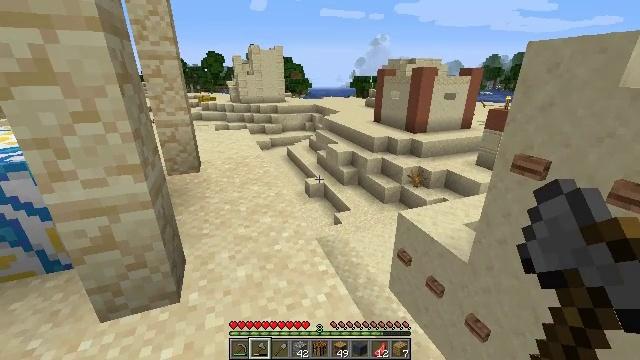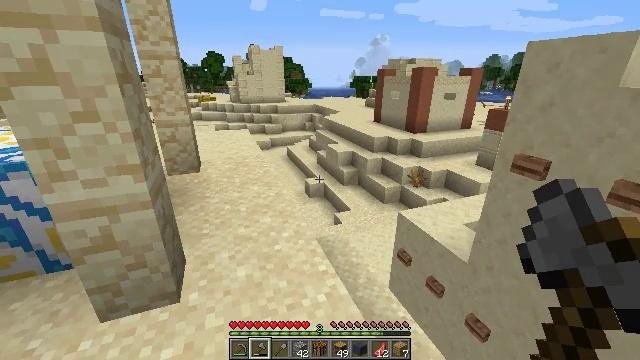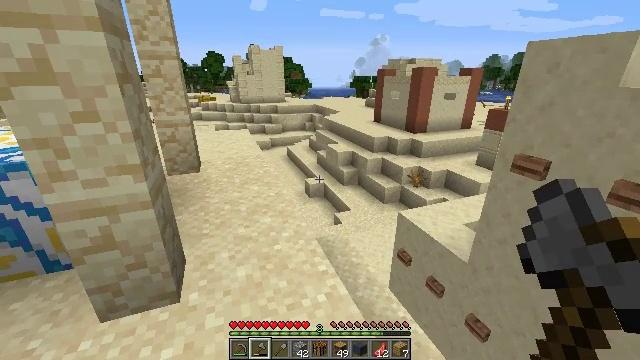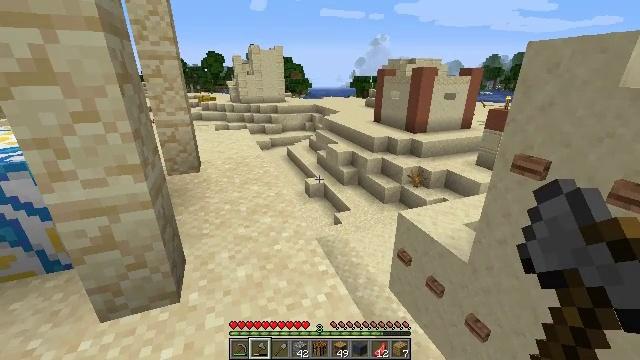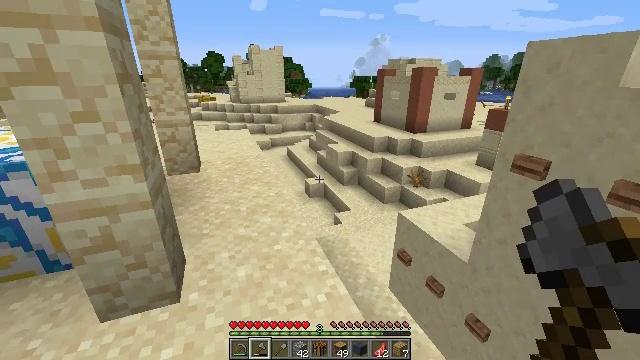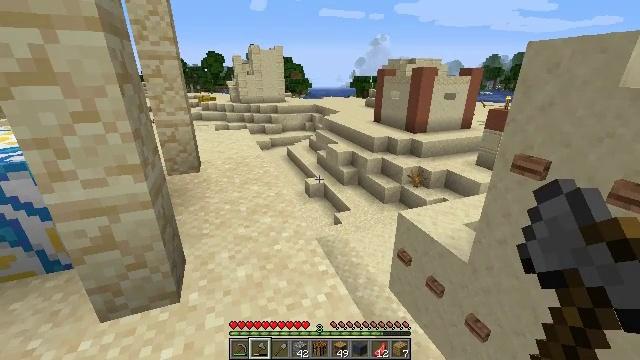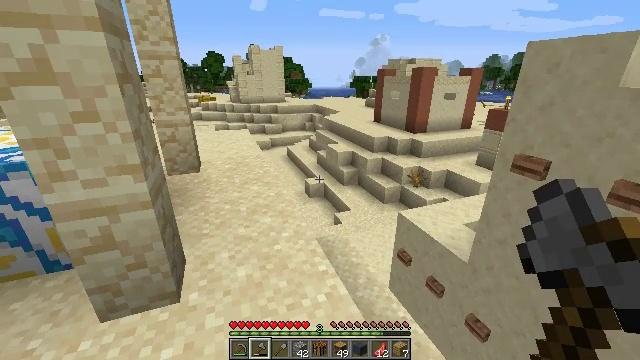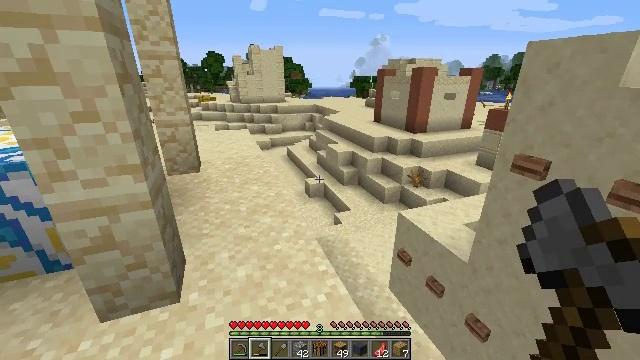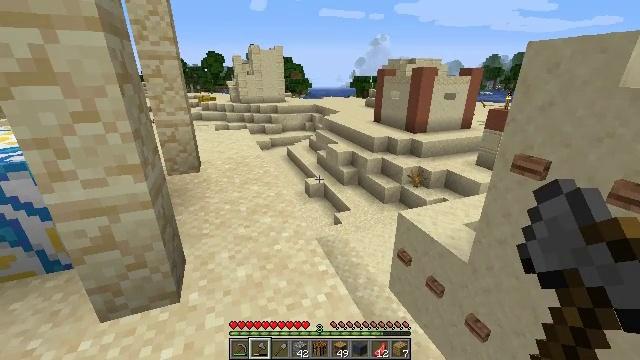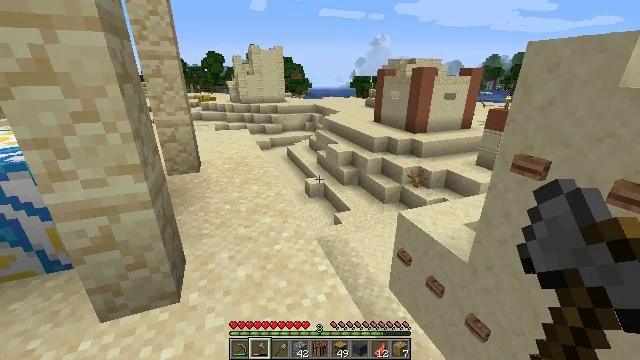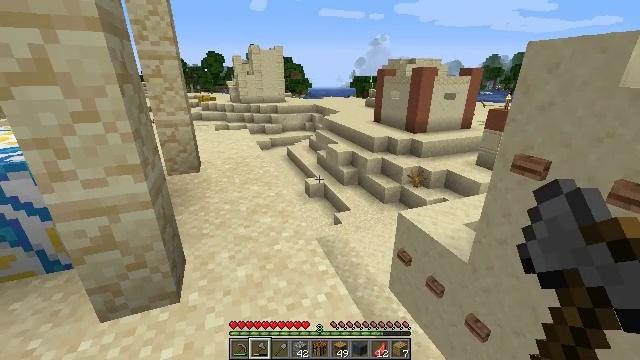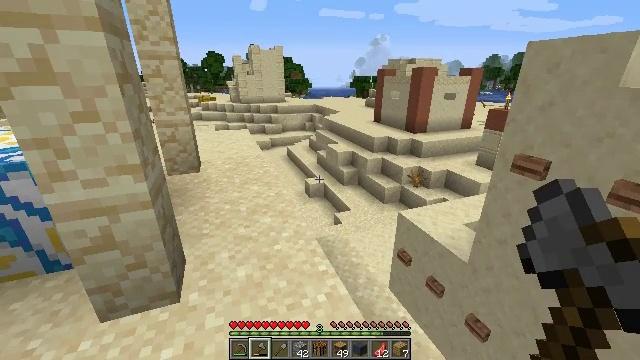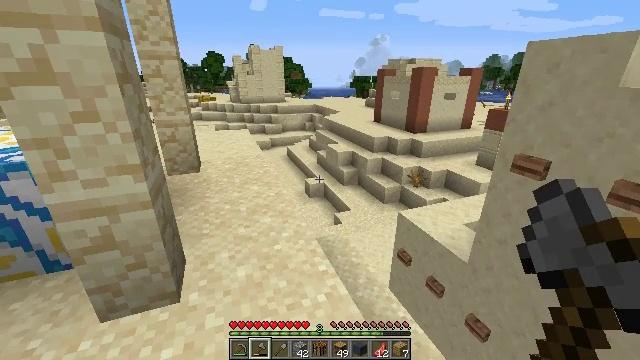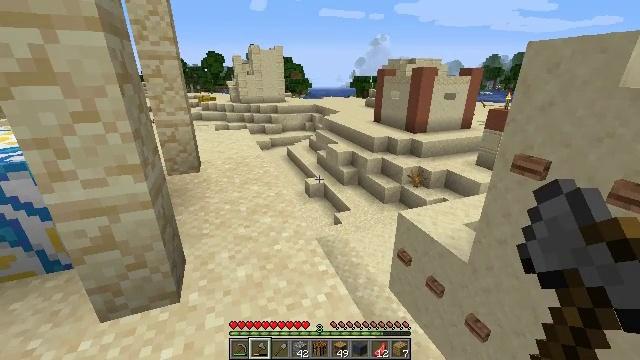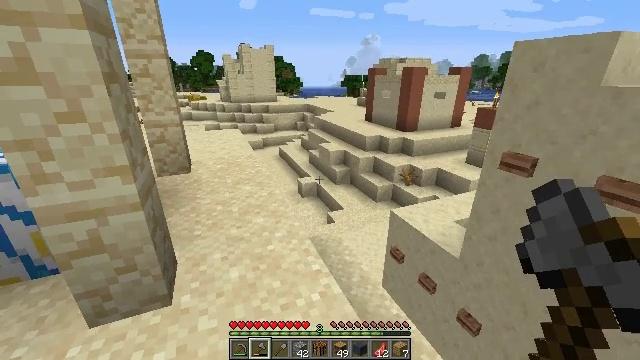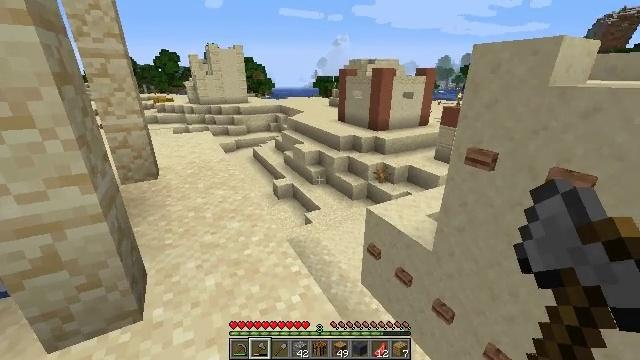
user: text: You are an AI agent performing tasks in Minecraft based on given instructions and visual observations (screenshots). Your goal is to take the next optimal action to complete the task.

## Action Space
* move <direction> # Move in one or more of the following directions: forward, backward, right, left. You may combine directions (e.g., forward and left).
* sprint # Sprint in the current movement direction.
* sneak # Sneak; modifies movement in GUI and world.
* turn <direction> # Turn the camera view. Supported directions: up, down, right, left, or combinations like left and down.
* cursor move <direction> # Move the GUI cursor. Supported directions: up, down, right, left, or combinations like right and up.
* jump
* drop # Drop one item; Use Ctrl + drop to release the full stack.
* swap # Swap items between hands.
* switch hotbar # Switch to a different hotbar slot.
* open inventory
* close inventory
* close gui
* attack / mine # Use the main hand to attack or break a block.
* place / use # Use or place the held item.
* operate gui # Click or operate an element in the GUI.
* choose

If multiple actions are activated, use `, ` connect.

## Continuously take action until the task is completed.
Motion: motion action
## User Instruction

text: Hunt a rabbit.
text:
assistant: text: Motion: no_op
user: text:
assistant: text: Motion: no_op
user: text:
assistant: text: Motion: no_op
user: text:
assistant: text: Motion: no_op
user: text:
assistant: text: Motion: no_op
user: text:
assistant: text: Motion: no_op
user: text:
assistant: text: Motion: no_op
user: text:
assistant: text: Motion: no_op
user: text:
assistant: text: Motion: no_op
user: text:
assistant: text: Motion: no_op
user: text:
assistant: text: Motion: no_op
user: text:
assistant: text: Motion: no_op
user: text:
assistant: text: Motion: no_op
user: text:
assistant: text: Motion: turn right
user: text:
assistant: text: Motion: turn right
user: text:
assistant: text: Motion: turn right
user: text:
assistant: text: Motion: turn right and down
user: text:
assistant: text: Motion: turn right
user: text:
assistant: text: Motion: turn left
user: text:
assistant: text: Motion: no_op
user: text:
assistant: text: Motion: no_op
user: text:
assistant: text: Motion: no_op
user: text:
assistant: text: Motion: no_op
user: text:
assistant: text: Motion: move left
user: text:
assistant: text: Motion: move left
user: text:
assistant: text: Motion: move left
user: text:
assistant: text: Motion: move left
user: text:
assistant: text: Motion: move left
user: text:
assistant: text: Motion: move left
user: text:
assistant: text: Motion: move left